Field crop: tomato
Growth stage: 2
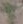
Species: solanum